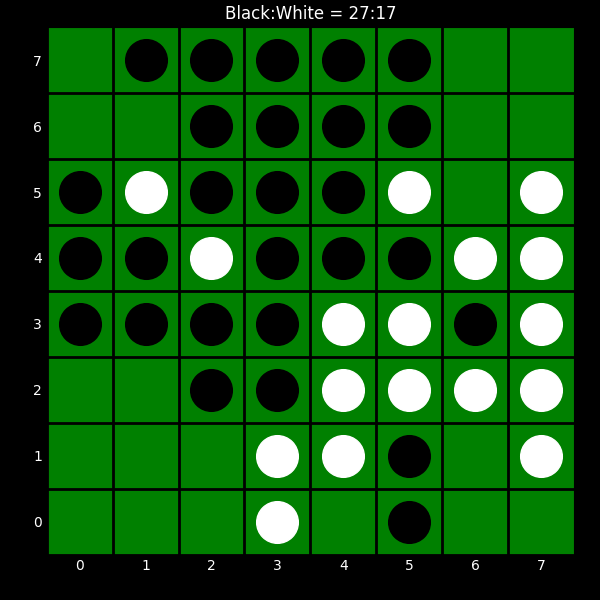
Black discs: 27
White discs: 17